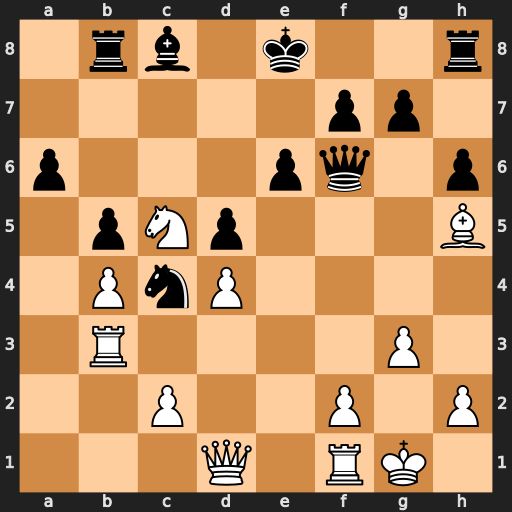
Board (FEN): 1rb1k2r/5pp1/p3pq1p/1pNp3B/1PnP4/1R4P1/2P2P1P/3Q1RK1
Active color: w
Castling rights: k
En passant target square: -
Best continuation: Rf3 Qg5 Bxf7+